【题型】解答题　【知识点】平面几何　【难度】easy
如图，$AD$、$BE$ 是 $\triangle ABC$ 的中线，交于点 $G$，且 $\overrightarrow{AB} = \vec{a}$，$\overrightarrow{BC} = \vec{b}$.

(1) 直接写出向量 $\overrightarrow{AG}$ 关于 $\vec{a}$、$\vec{b}$ 的分解式，$\overrightarrow{AG} = \underline{\quad\quad\quad}$；

(2) 在图中画出向量 $\overrightarrow{BG}$ 在向量 $\vec{a}$ 和 $\vec{b}$ 方向上的分向量（不要求写作法，但要保留作图痕迹，并写明结论）.
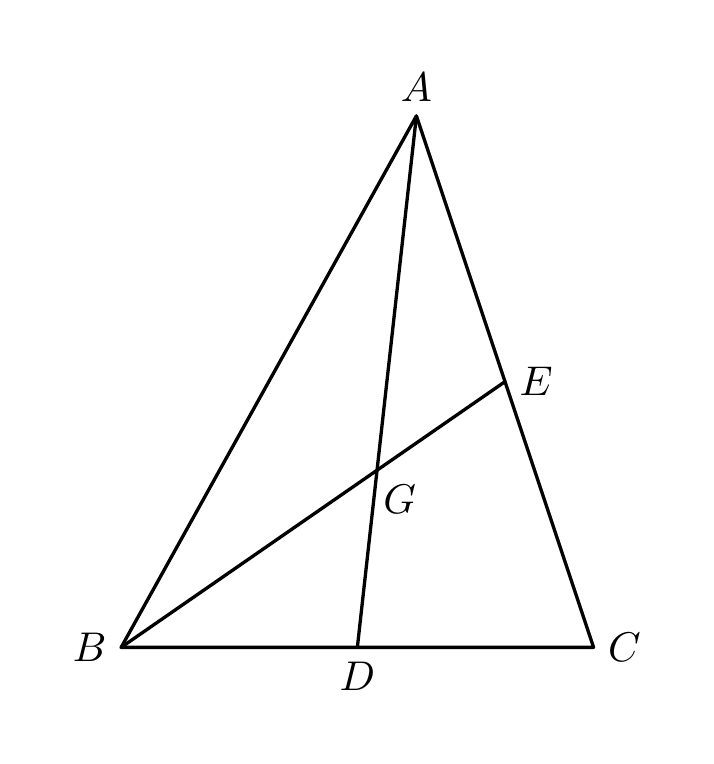
【解答】
【答案】(1) $\dfrac{2}{3}\vec{a} + \dfrac{1}{3}\vec{b}$；

(2) 见解析

【分析】(1) 根据三角形中线性质和重心性质可得 $BD = \dfrac{1}{2}BC$，$AG = \dfrac{2}{3}AD$，由 $\overrightarrow{AD} = \overrightarrow{AB} + \overrightarrow{BD}$ 求解即可；

(2) 过点 $G$ 分别作 $AB$、$BC$ 的平行线，分别交 $BC$、$AB$ 于 $H$、$F$，作向量 $\overrightarrow{BF}$、$\overrightarrow{BH}$ 即可.

【详解】(1) 解：$\because AD$、$BE$ 是 $\triangle ABC$ 的中线，交于点 $G$，

$\therefore BD = \dfrac{1}{2}BC$，$AG = \dfrac{2}{3}AD$.

$\because \overrightarrow{AB} = \vec{a}$，$\overrightarrow{BC} = \vec{b}$，

$\therefore \overrightarrow{AD} = \overrightarrow{AB} + \overrightarrow{BD} = \vec{a} + \dfrac{1}{2}\vec{b}$，

$\therefore \overrightarrow{AG} = \dfrac{2}{3}\overrightarrow{AD} = \dfrac{2}{3}\left(\vec{a} + \dfrac{1}{2}\vec{b}\right) = \dfrac{2}{3}\vec{a} + \dfrac{1}{3}\vec{b}$.

故答案为：$\dfrac{2}{3}\vec{a} + \dfrac{1}{3}\vec{b}$.

(2) 解：如图所示，$\overrightarrow{BF}$、$\overrightarrow{BH}$ 是向量 $\overrightarrow{BG}$ 在向量 $\vec{a}$ 和 $\vec{b}$ 方向上的分向量.

【点睛】本题考查平面向量的线性运算、三角形的中线性质、三角形的重心性质、尺规作图-作平行线，熟练掌握向量的线性运算，会作出一个向量在给定的两个不平行向量的方向上的分向量是解答的关键.